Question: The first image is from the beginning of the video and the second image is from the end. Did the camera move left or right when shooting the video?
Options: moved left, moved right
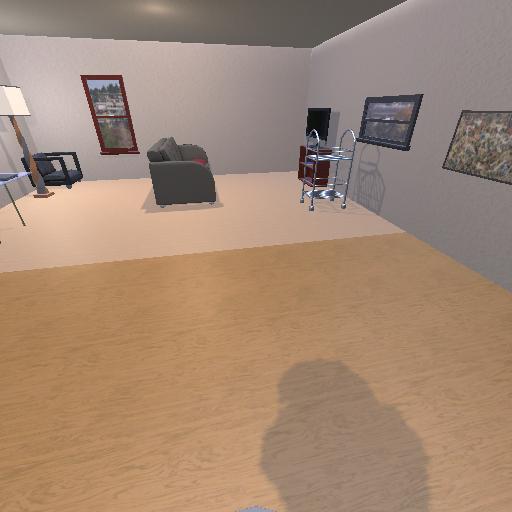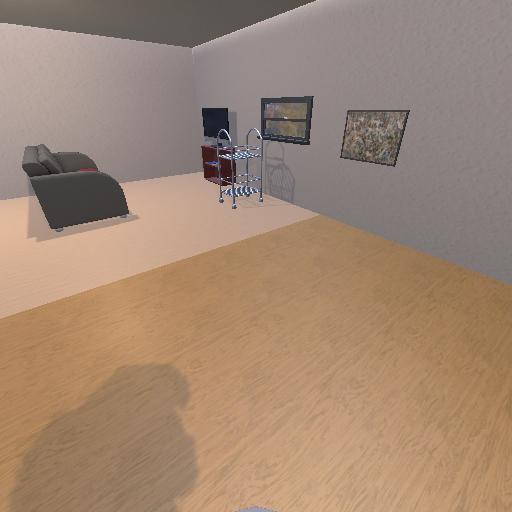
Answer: moved left